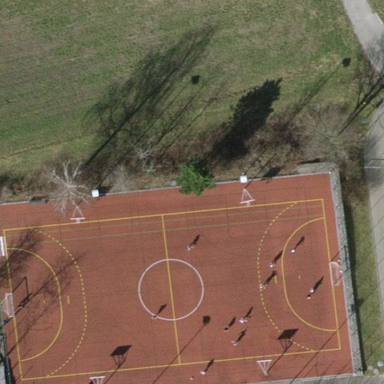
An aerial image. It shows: Multi-sport pitch for leisure activities.